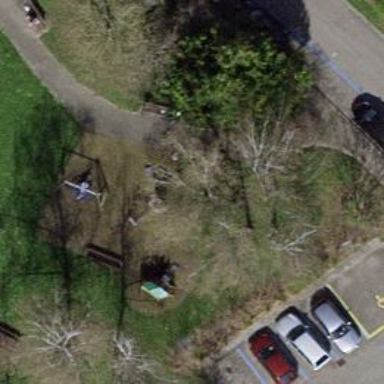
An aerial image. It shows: Playground area for leisure activities on the land.